Question: you can check it in image i have 2 view in listview left side imageview and right side buttonview other is textview but i have to call different activity when imageview call is start another activity and if is click on button than is called different activity so how can i get the particular button or image clicke event in listview
Activity Class.java
'''
liststipciations.setOnItemClickListener(new OnItemClickListener() {
public void onItemClick(AdapterView<?> parent, View view, int position,
long l) {
Log.e("list stipcitaions", "-->"+liststipciations.getItemIdAtPosition(position));
}
});
'''
Adapter Class.java
'''
public class LazyAdapterStipciationsAdvertise extends BaseAdapter implements OnClickListener{
private static final String TAG_SHOWTEXT="showtext";
String showtext;
private static final String TAG_PRODUCTINFO="product_info";
String productinfo;
private static final String TAG_THUMBIMAGE="thumbsrc";
String thumbimage;
private static final String TAG_STIPCIATED="stipciated";
String stipciated;
private static final String TAG_DISTANCE="distance";
private Activity activity;
private ArrayList<HashMap<String, String>> result;
private static LayoutInflater inflater=null;
public GridImageLoader gridimageLoader;
int imageWidth;
int imageheight;
Context context;
int width;
int height;
int layoutwidth;
int layoutheight;
public LazyAdapterStipciationsAdvertise(Activity a, ArrayList<HashMap<String, String>> r)
{
activity = a;
result=r;
inflater = (LayoutInflater)activity.getSystemService(Context.LAYOUT_INFLATER_SERVICE);
gridimageLoader=new GridImageLoader(activity.getApplicationContext());
width = a.getWindowManager().getDefaultDisplay().getWidth();
height=a.getWindowManager().getDefaultDisplay().getHeight();
imageWidth = ((width*18)/100);
layoutheight=((height*20)/100);
}
public int getCount() {
return result.size();
}
public Object getItem(int position) {
return position;
}
public long getItemId(int position) {
return position;
}
public static class ViewHolder
{
public TextView textpromotional;
public TextView textdistance;
public ImageView imageadvertise;
public ImageView imagestipciate;
public ImageView imagestipciated;
}
public View getView(int position, View convertView, ViewGroup parent)
{
View vi=convertView;
ViewHolder holder;
if(convertView==null)
{
vi = inflater.inflate(R.layout.stipciationslist, null);
holder=new ViewHolder();
holder.textpromotional=(TextView)vi.findViewById(R.id.textpromotional);
holder.textdistance=(TextView)vi.findViewById(R.id.textdistance);
holder.imageadvertise=(ImageView)vi.findViewById(R.id.imageadvertise);
holder.imageadvertise.setLayoutParams(new LinearLayout.LayoutParams(imageWidth,imageWidth));
holder.imagestipciate=(ImageView)vi.findViewById(R.id.imagestipciate);
holder.imagestipciated=(ImageView)vi.findViewById(R.id.imagestipciated);
vi.setTag(holder);
}
else
holder=(ViewHolder)vi.getTag();
holder.textpromotional.setText(result.get(position).get(TAG_SHOWTEXT));
holder.textdistance.setText(result.get(position).get(TAG_DISTANCE));
holder.imageadvertise.setTag(result.get(position).get(TAG_THUMBIMAGE));
holder.imageadvertise.setId(1);
if(result.get(position).get(TAG_STIPCIATED).equals("1"))
{
holder.imagestipciated.setVisibility(View.VISIBLE);
holder.imagestipciated.setId(2);
holder.imagestipciate.setVisibility(View.INVISIBLE);
}
if(result.get(position).get(TAG_STIPCIATED).equals("0"))
{
holder.imagestipciate.setVisibility(View.VISIBLE);
holder.imagestipciate.setId(3);
holder.imagestipciated.setVisibility(View.INVISIBLE);
}
gridimageLoader.DisplayImage(result.get(position).get(TAG_THUMBIMAGE), activity, holder.imageadvertise);
return vi;
}
public static float convertDpToPixel(float dp, Context context){
Resources resources = context.getResources();
DisplayMetrics metrics = resources.getDisplayMetrics();
float px = dp * (metrics.densityDpi/160f);
return px;
}
}
'''

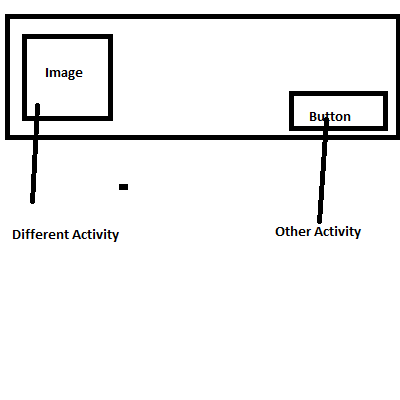
Answer: You can implement 'setOnClickListener' for button as well as for image in 'getView' method. Hope below code will help you.
'''
Button myButton
public View getView(int position, View convertView, ViewGroup parent)
{
myButton = (Button)convertView.findViewById(R.id.myButton);
myButton.setOnClickListener(new OnClickListener()
{
@Override
public void onClick(View v)
{
Intent intent = new Intent(CurrentActivity.this, OtherActivity.class);
startActivity(intent);
}
});
}
'''